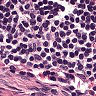
Metastatic tissue present: no